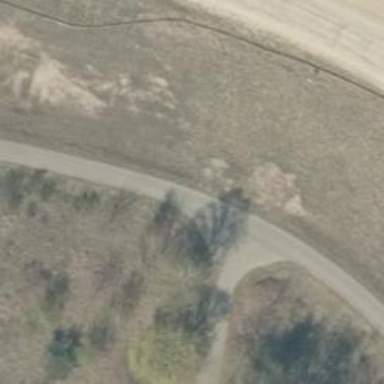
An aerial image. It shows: Asphalt track with grade1 surface.